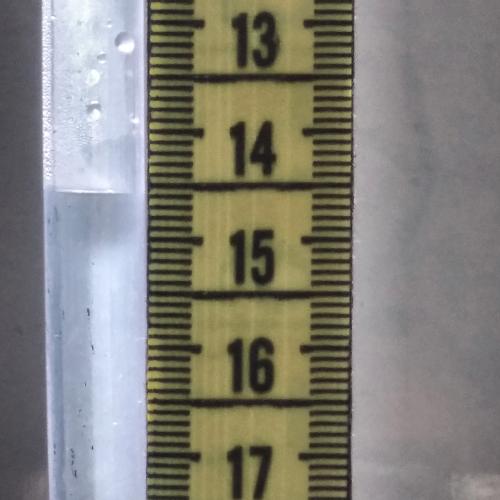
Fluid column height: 14.6 cm